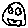
Label: smiley face